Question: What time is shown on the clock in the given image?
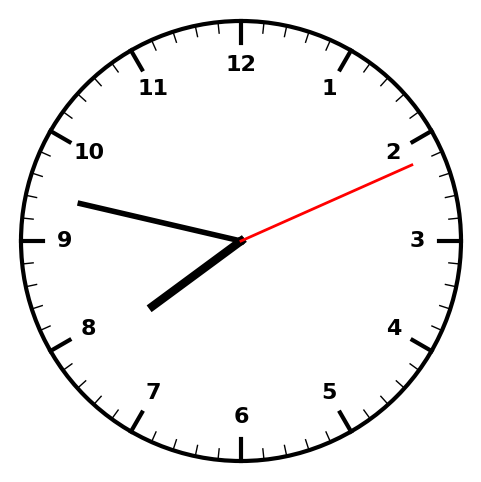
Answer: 07:47:11